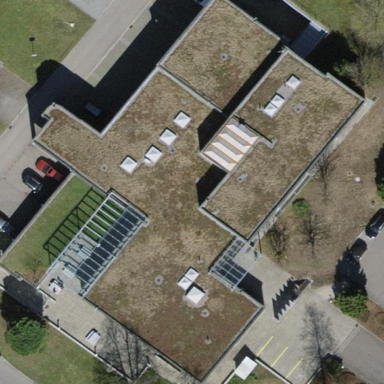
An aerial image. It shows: View of university building.